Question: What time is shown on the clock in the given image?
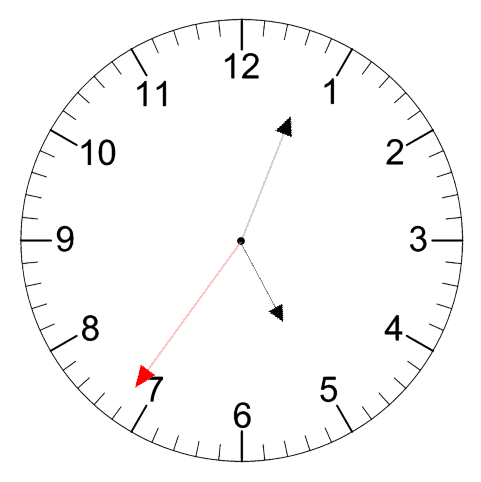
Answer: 05:03:36